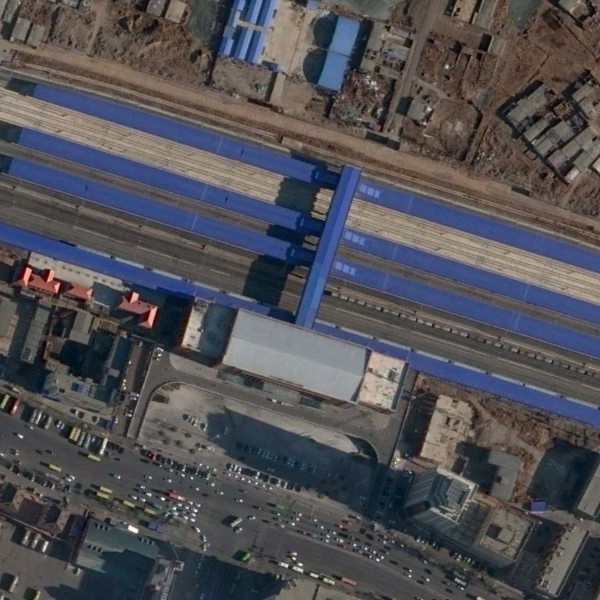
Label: RailwayStation